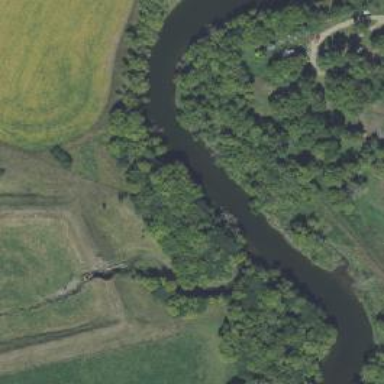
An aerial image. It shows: Beautiful river scene.